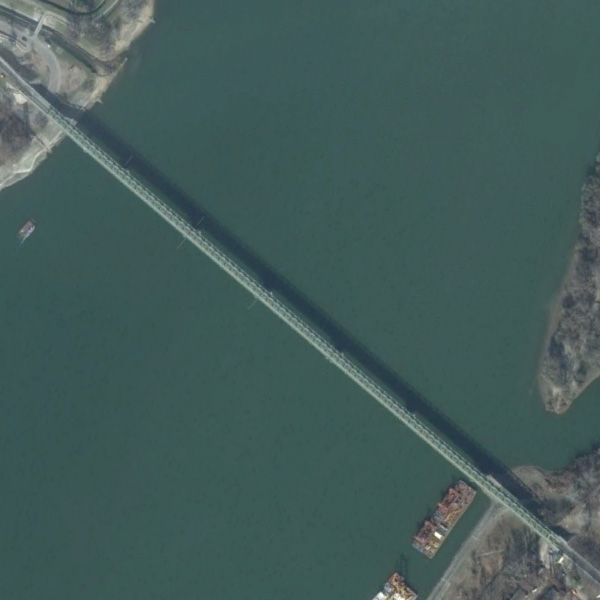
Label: Bridge